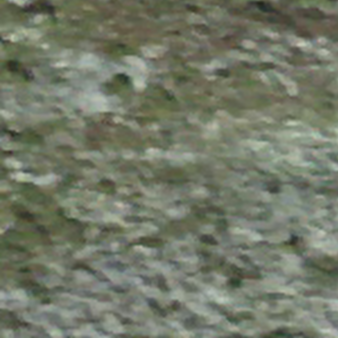
Label: other